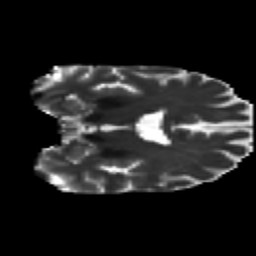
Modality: T2w
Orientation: coronal
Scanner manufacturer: ge
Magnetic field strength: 3 T
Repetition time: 8.8 s
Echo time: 0.085 s